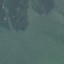
Label: SeaLake